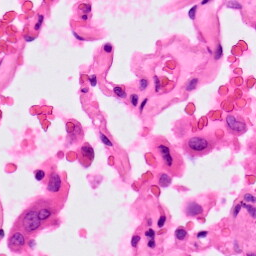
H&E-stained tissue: Lung